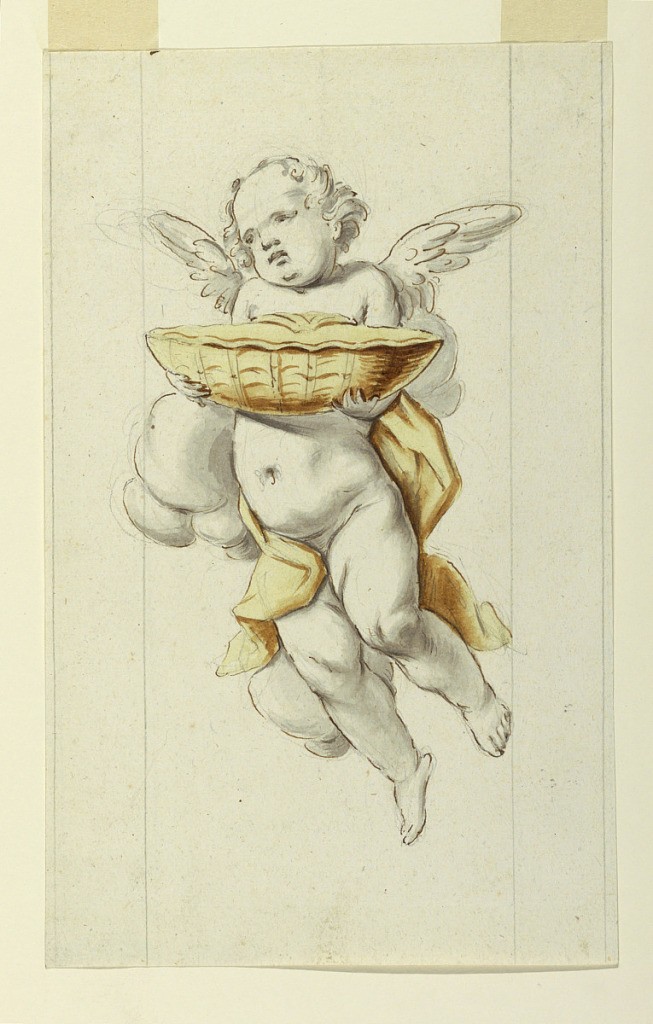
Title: Design for a Hot Water Spout
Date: late 18th century
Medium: Graphite, pen and ink, brush and sepia wash, gray, yellow watercolor on paper
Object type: Drawing
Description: Vertical rectangle. Design for a hot water spout, attached at a wall, intended to be executed in yellow and white metals. A flying angel in clouds supports with both arms the bowl. Vertical graphite lines at edges and on verso.